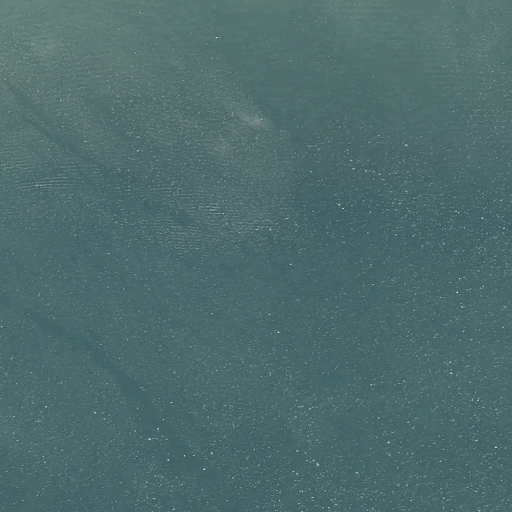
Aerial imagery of bar in Maine named Grindstone Ledge containing only open water